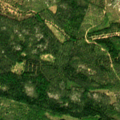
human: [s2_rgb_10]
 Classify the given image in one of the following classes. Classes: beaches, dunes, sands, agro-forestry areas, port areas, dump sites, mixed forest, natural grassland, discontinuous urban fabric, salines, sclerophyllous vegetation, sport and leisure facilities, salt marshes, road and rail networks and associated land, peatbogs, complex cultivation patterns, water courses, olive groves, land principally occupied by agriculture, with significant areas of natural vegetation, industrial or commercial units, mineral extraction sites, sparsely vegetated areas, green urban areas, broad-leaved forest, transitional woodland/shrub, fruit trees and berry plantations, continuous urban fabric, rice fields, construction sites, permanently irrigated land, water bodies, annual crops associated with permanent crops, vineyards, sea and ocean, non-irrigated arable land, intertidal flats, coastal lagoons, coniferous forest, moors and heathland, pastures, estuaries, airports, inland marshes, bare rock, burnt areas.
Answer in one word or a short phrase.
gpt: coniferous forest, mixed forest, transitional woodland/shrub